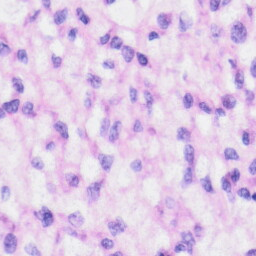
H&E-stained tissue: Liver